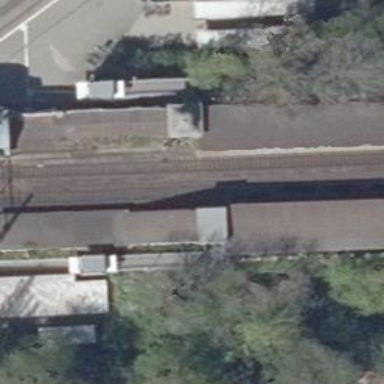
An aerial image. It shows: Railway halt station for public transport.